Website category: jobs
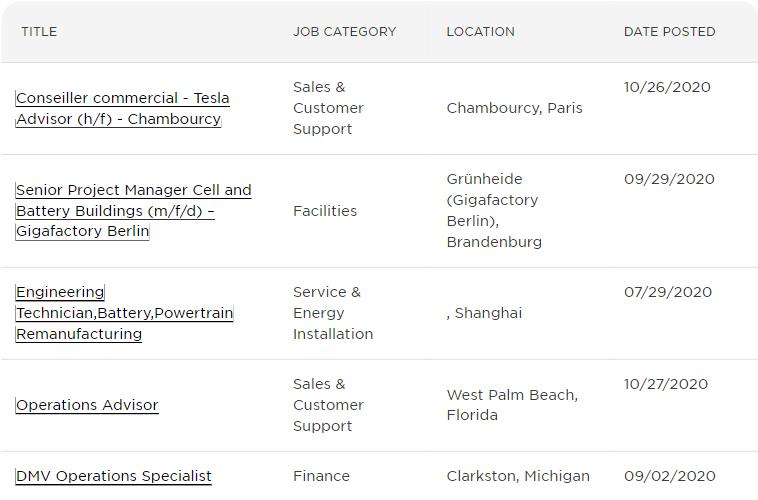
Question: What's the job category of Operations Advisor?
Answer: Sales & Customer Support

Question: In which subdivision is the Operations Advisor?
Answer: Sales & Customer Support

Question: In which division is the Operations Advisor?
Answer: Sales & Customer Support

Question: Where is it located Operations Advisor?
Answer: Sales & Customer Support

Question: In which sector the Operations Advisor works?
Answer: Sales & Customer Support

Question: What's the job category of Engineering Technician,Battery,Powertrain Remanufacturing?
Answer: Service & Energy Installation

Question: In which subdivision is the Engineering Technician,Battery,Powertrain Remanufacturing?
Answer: Service & Energy Installation

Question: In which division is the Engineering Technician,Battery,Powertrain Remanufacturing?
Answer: Service & Energy Installation

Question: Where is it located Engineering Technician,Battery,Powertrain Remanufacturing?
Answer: Service & Energy Installation

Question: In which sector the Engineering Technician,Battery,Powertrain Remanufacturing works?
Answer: Service & Energy Installation

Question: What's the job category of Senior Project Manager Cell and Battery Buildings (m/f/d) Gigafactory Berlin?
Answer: Facilities

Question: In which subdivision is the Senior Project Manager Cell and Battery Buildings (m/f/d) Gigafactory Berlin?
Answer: Facilities

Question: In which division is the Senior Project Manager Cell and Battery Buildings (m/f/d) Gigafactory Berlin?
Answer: Facilities

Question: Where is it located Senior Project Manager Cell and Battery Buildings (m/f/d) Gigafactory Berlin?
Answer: Facilities

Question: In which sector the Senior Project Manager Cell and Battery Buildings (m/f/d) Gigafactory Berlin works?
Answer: Facilities

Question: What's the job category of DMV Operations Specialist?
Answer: Finance

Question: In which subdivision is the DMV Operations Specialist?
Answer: Finance

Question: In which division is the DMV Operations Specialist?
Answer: Finance

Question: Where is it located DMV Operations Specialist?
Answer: Finance

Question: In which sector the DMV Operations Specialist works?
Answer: Finance

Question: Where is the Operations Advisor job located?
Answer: West Palm Beach, Florida

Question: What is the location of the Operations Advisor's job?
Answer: West Palm Beach, Florida

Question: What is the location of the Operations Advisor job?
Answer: West Palm Beach, Florida

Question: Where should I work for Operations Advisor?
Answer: West Palm Beach, Florida

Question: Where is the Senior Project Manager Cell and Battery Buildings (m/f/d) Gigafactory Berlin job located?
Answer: Grnheide (Gigafactory Berlin), Brandenburg

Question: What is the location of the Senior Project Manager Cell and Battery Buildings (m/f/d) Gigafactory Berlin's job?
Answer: Grnheide (Gigafactory Berlin), Brandenburg

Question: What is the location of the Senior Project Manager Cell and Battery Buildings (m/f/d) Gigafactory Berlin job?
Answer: Grnheide (Gigafactory Berlin), Brandenburg

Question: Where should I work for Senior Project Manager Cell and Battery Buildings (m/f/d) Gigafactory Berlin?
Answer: Grnheide (Gigafactory Berlin), Brandenburg

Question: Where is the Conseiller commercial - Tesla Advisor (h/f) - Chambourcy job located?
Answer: Chambourcy, Paris

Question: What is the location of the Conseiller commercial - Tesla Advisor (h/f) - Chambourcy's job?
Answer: Chambourcy, Paris

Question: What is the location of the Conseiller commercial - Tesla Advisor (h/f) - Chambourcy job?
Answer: Chambourcy, Paris

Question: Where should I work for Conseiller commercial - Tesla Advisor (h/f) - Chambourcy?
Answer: Chambourcy, Paris

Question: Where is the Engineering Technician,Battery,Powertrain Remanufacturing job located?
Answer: , Shanghai

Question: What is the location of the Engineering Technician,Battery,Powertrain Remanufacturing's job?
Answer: , Shanghai

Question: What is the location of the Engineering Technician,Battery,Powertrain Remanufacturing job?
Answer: , Shanghai

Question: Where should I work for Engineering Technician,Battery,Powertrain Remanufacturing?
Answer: , Shanghai

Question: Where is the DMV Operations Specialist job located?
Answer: Clarkston, Michigan

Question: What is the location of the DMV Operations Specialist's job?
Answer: Clarkston, Michigan

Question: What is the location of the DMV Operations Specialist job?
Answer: Clarkston, Michigan

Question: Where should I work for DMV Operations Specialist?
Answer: Clarkston, Michigan

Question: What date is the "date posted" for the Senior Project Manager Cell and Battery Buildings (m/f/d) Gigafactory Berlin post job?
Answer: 09/29/2020

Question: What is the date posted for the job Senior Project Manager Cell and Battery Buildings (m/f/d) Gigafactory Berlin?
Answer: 09/29/2020

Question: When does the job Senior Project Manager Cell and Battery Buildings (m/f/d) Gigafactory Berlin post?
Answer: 09/29/2020

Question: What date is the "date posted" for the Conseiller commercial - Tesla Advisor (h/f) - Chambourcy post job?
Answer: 10/26/2020

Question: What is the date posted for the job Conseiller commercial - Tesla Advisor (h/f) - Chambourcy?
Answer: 10/26/2020

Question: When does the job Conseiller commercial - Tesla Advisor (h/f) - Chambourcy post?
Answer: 10/26/2020

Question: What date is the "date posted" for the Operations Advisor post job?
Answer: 10/27/2020

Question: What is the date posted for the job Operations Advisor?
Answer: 10/27/2020

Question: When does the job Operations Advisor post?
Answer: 10/27/2020

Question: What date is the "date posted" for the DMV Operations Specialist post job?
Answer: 09/02/2020

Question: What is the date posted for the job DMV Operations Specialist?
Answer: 09/02/2020

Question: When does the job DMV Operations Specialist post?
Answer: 09/02/2020

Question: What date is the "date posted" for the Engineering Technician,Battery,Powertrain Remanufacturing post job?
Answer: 07/29/2020

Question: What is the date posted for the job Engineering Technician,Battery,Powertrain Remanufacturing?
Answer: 07/29/2020

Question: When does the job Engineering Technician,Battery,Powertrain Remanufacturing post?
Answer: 07/29/2020

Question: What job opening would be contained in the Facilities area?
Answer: Senior Project Manager Cell and Battery Buildings (m/f/d) Gigafactory Berlin

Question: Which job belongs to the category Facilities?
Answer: Senior Project Manager Cell and Battery Buildings (m/f/d) Gigafactory Berlin

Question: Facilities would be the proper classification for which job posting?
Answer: Senior Project Manager Cell and Battery Buildings (m/f/d) Gigafactory Berlin

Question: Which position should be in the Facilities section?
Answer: Senior Project Manager Cell and Battery Buildings (m/f/d) Gigafactory Berlin

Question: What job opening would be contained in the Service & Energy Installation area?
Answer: Engineering Technician,Battery,Powertrain Remanufacturing

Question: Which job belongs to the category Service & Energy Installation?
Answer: Engineering Technician,Battery,Powertrain Remanufacturing

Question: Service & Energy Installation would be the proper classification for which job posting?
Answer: Engineering Technician,Battery,Powertrain Remanufacturing

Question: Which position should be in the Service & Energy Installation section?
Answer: Engineering Technician,Battery,Powertrain Remanufacturing

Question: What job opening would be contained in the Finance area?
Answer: DMV Operations Specialist